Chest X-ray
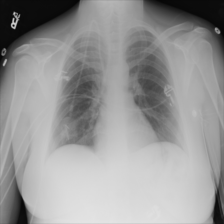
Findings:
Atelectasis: negative
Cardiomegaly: negative
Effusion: negative
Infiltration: negative
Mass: negative
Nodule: negative
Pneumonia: negative
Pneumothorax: negative
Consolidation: negative
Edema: negative
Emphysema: negative
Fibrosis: negative
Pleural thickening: negative
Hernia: negative